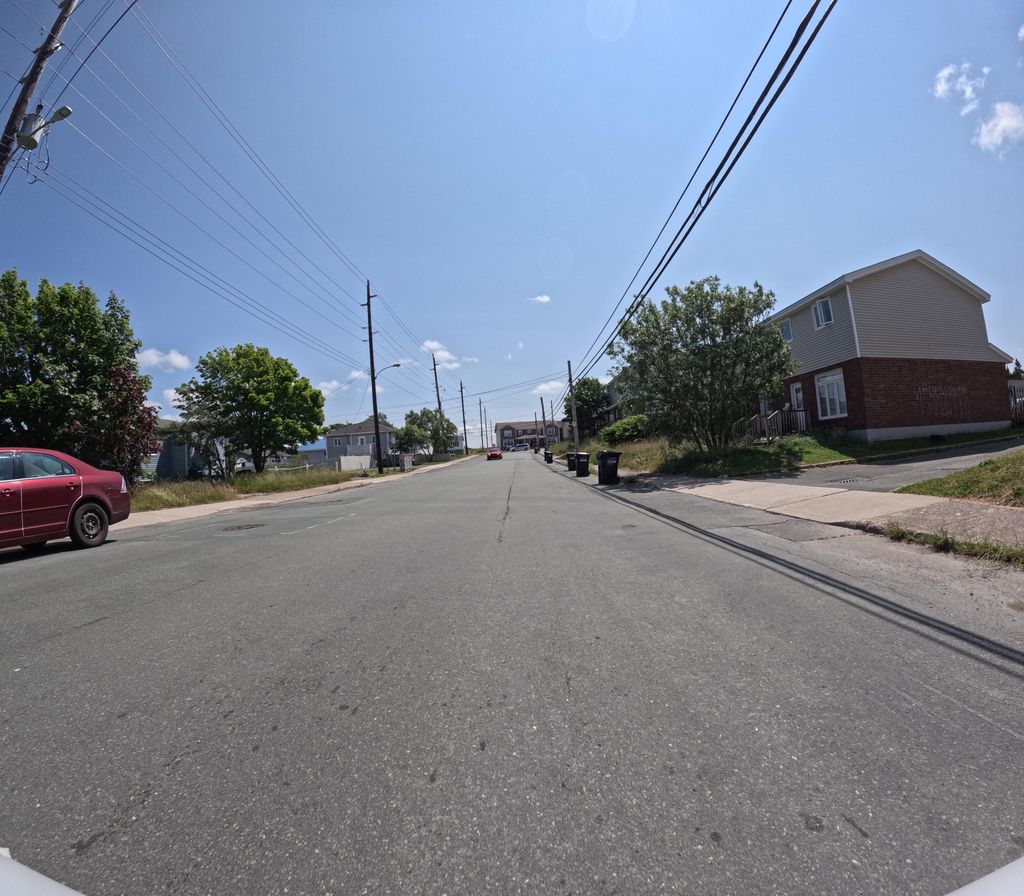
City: st_johns